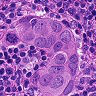
Metastatic tissue present: yes